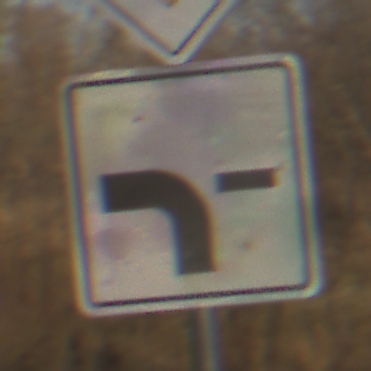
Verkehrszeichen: VerlaufVorfahrtsstrasse6
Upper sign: Vorfahrtsstrasse
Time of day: SunriseSunset
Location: Outdoor (Nature)
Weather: PartlyCloudy
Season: NotSpecified
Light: Natural